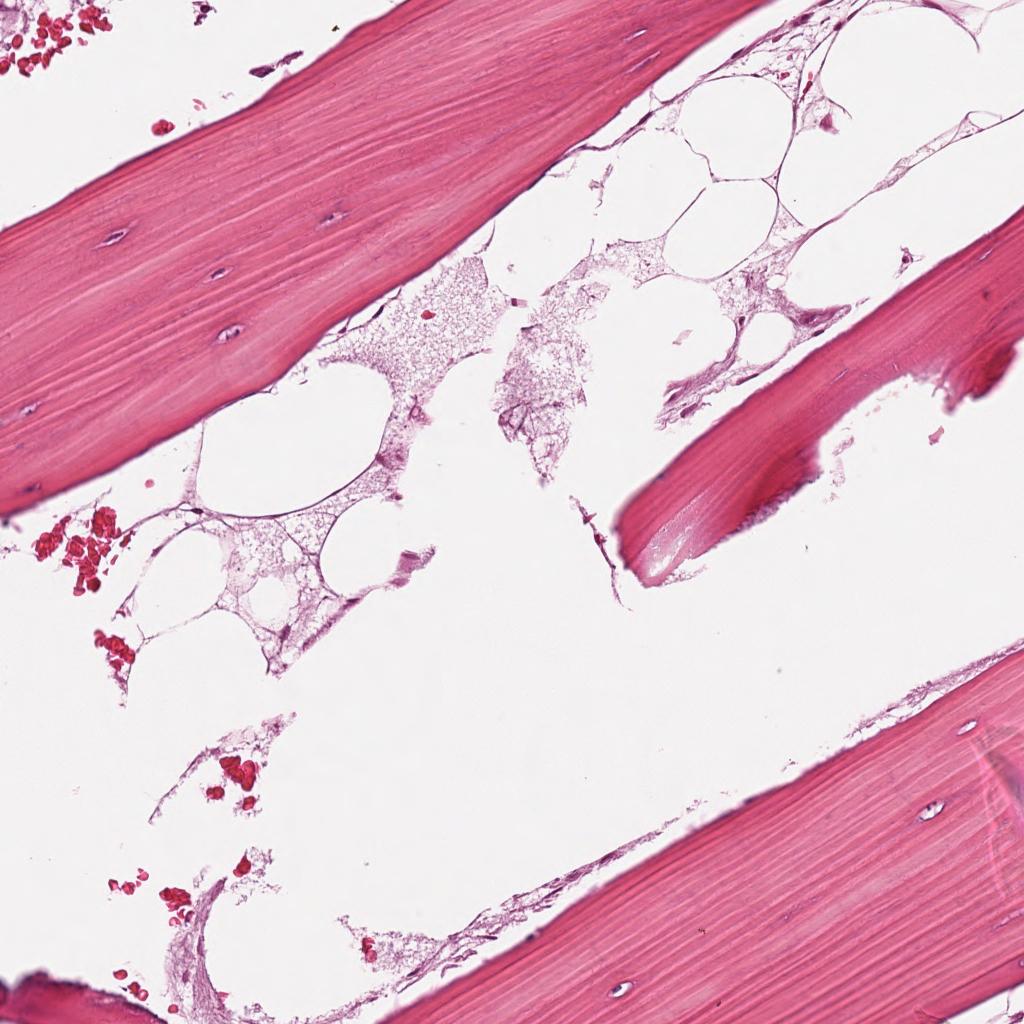
Label: Non-Tumor